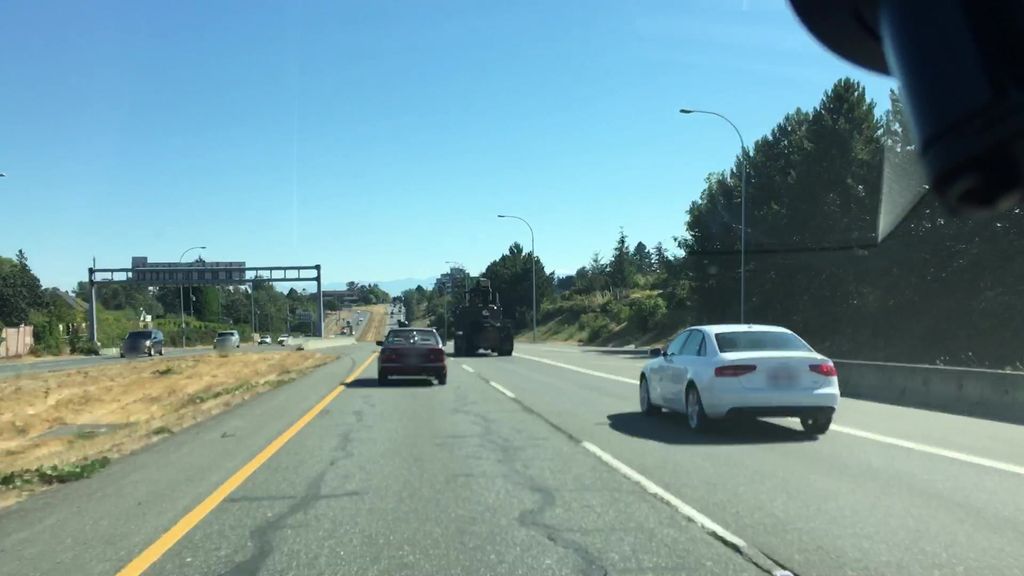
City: victoria